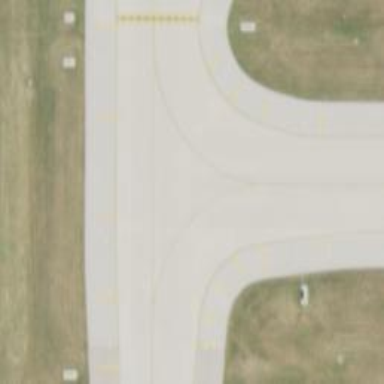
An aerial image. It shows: Image of taxiway at airport.